Question: I am new to using TinyMCE but am frustrated with its behavior of angle brackets. It appears to be interpreting input such as '<foo>' or '<foo>Foo</foo>' as tags despite the page source showing that both cases are converted to '&lt;foo&gt;' and '&lt;foo&gt;Foo&lt;/foo&gt;' respectively
I reduced my code for SO, it is below:
'''
<?php
// Simplified for SO, no file writing / reading
$content = isset($_POST["forSo"]) ? $_POST["forSo"] : "";
?>
<!DOCTYPE html>
<html lang="en">
<head>
<meta charset="utf-8">
<title>For Stack Overflow</title>
<script src="/tinymce/js/tinymce/tinymce.min.js"></script>
<script>
tinymce.init({ selector : "#forSo" });
</script>
</head>
<body>
<?php
// Behaves as expected, TinyMCE correctly automatically converts HTML Entities
echo $content . "
";
?>
<form action="/forSo.php" method="post" enctype="multipart/form-data">
<textarea id="forSo" name="forSo">
<?php
// Page source shows that this has HTML Entities, still loses information
echo $content . "
";
?>
</textarea><br>
<input type="submit" value="Submit">
</form>
</body>
</html>
'''
If I input say '<foo>' then the resulting page source is:
'''
<!DOCTYPE html>
<html lang="en">
<head>
<meta charset="utf-8">
<title>For Stack Overflow</title>
<script src="/tinymce/js/tinymce/tinymce.min.js"></script>
<script>
tinymce.init({ selector : "#forSo" });
</script>
</head>
<body>
<p>&nbsp;&lt;foo&gt;</p>
<form action="/forSo.php" method="post" enctype="multipart/form-data">
<textarea id="forSo" name="forSo">
<p>&nbsp;&lt;foo&gt;</p>
</textarea><br>
<input type="submit" value="Submit">
</form>
</body>
</html>
'''
However TinyMCE seems to have thrown away the textarea's content resulting in this (hitting submit again causes all of '$content' to be an empty string):

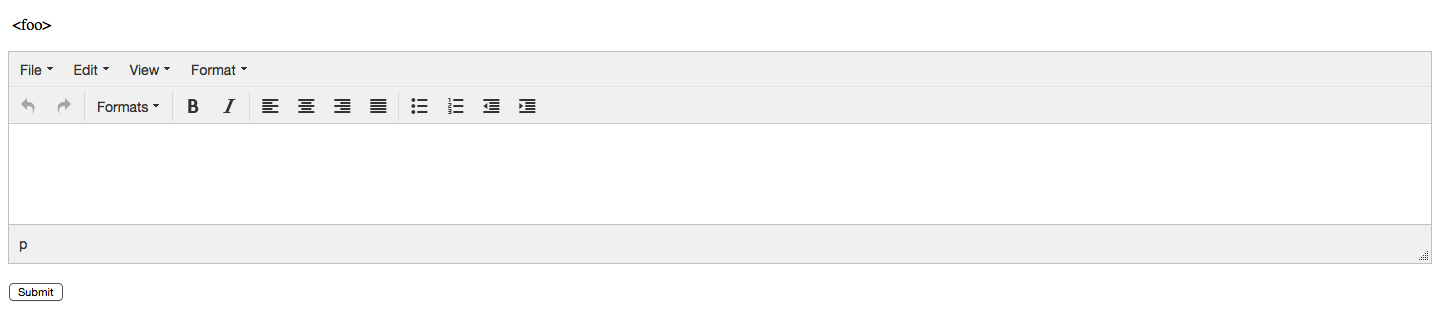
Answer: Replacing the second '<?php echo $content . "
"; ?>' inside the textarea with '<?php echo str_replace("&", "&amp;", $content) . "
"; ?>' accomplishes the task
This does prevent writing valid HTML tags but text that is meant to be taken literally such as '<foo>' is preserved inside the TinyMCE editor as '&amp;lt;foo&amp;gt;' as opposed to '&lt;foo&gt;' which TinyMCE interprets as a HTML tag